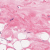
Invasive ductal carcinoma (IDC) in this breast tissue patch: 0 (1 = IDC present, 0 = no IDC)